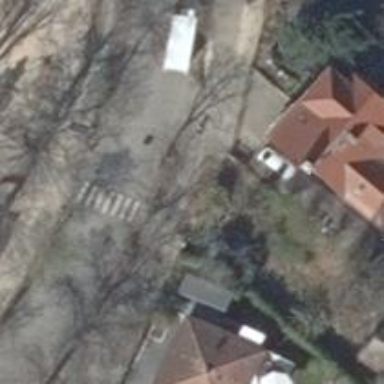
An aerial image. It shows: Residential road with sidewalks on both sides.